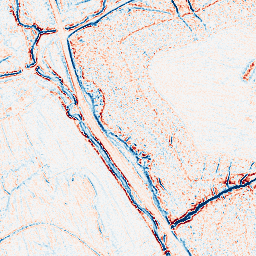
Category: edge_preserving
Decomposition family: bilateral
Decomposition parameters: d: 5
sigma_color: 100
sigma_space: 50
Upsampling method: linear_exact
Upsampling parameters: scale: 2
Upsampling scale: 2